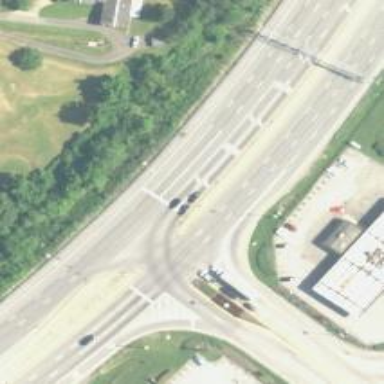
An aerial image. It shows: Trunk link highway.